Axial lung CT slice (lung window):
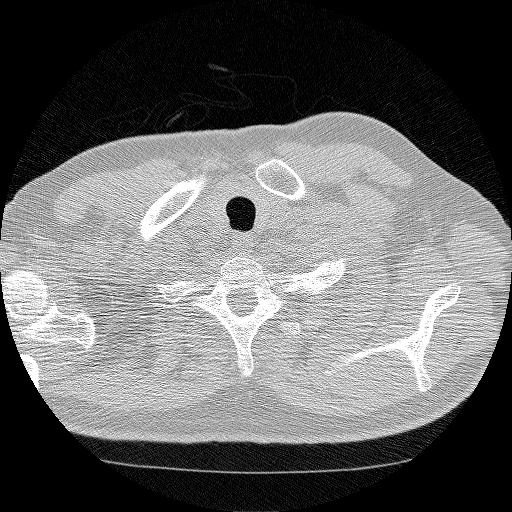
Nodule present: no